Question: How do I change owner/permission to 505 for uid and 507 for gid.
I had tried:
'''
chmod 505:507 file/folder
'''
but it failed.

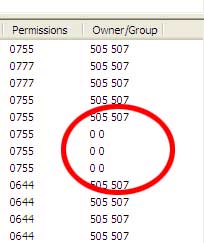
Answer: If you're trying to change the owner/group, then you should use 'chown' command instead, e.g.
'''
chown -v 505:507 file/folder
'''
Also note that to change the ownership, you need to run as root or prefix the command with 'sudo'.
The 'chmod' is for changing the file/folder permissions.